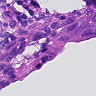
Metastatic tissue present: yes